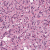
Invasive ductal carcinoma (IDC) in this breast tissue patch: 1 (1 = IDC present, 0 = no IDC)